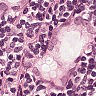
Metastatic tissue present: yes